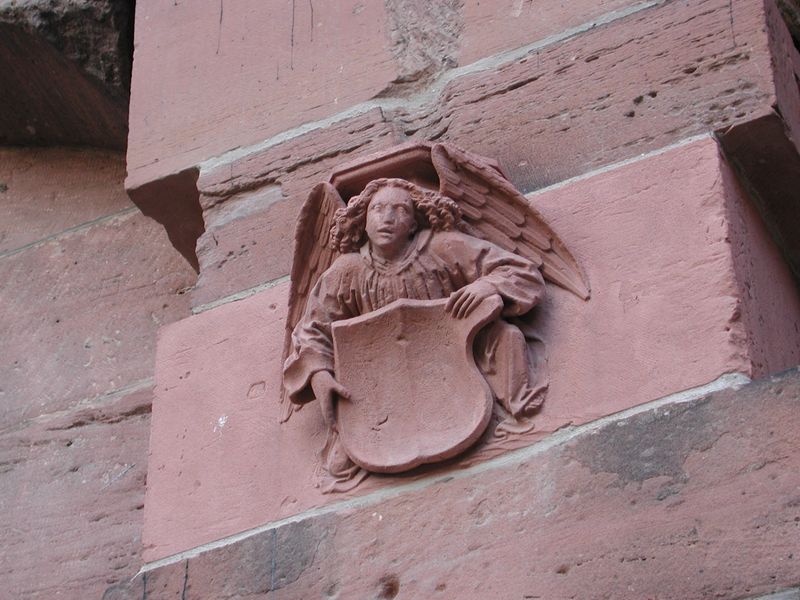
Titel: Dom St. Peter und Paul in Worms
Standort: Worms, Dom (EU - D - RP)
Schlagwörter: flügel, kämpfer, mann, haar, kleid, mund, säule, gebäude, haus, rot, ornament, wand, architektur, falten, federn, gesicht, halten, stein, steine, bild, hände, kirche, figur, gewand, haare, locken, turm, engel, skulptur, relief, fassade, italien, mauer, ziegel, backstein, empore, detail, büste, verzierung, oberkörper, foto, fotografie, fugen, schild, mauerwerk, krause, wappen, putz, kraus, fuge, sandstein, erzengel, schrei, sakral, backsteine, stele, gabriel, flügeln, verwittert, italiebn